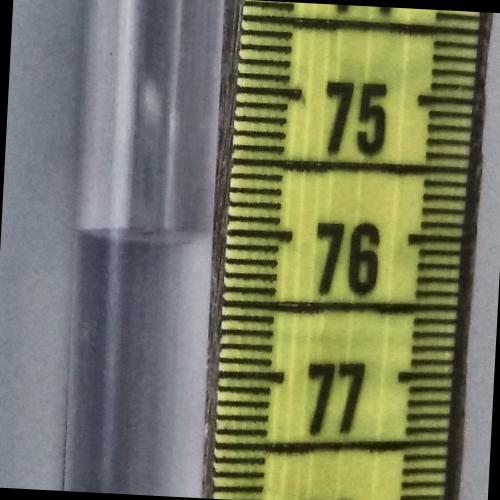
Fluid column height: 76.0 cm